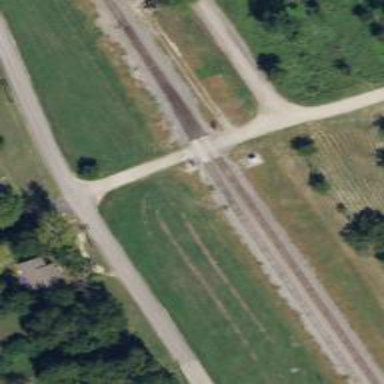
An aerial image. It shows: Railway siding for service.